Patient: sex F, age 77
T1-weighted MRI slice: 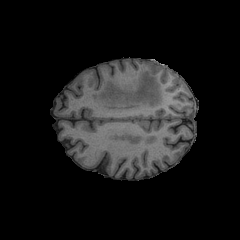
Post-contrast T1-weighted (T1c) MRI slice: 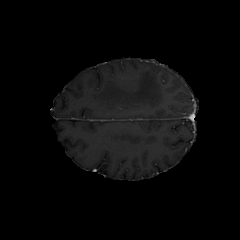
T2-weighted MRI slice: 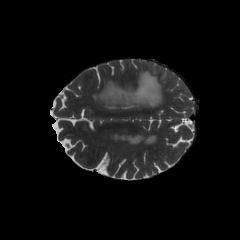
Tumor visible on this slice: yes
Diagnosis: Glioblastoma, IDH-wildtype
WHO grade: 4